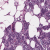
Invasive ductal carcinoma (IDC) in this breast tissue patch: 1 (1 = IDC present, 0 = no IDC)